如图, 已知点 \(D\)、\(E\) 分别在 \(\triangle ABC\) 的边 \(CA\)、\(BA\) 的延长线上, \(DE \parallel BC\), \(DE:BC = 2:3\), 设 \(\overrightarrow{CD} = \vec{a}\), 试用向量 \(\vec{a}\) 表示向量 \(\overrightarrow{DA}\), \(\overrightarrow{DA} = \underline{\quad\quad}\).

\vspace{1em}
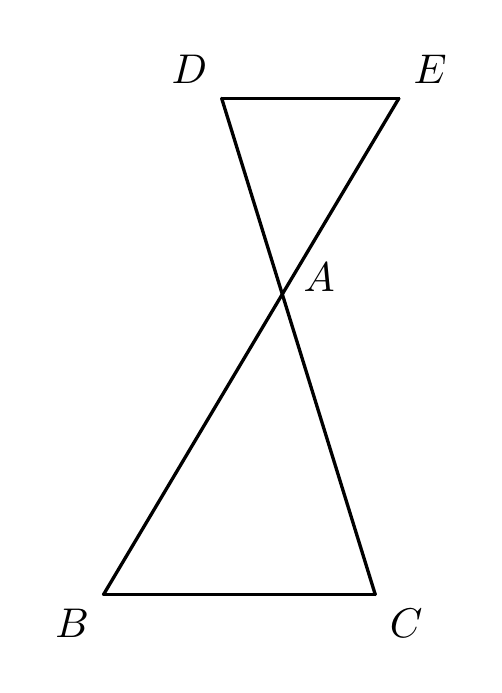
【解答】
【答案】\(-\frac{2}{5}\vec{a}\);

\vspace{1em}

【分析】首先根据题意画出图形, 然后由 \(DE \parallel BC\), 可得 \(\triangle ADE \sim \triangle ACB\), 又由 \(DE:BC = 2:3\), 根据相似三角形的对应边成比例, 可求得 \(DA = \frac{2}{5}CD\), 即可表示 \(\overrightarrow{DA}\), 继而求得答案.

\vspace{1em}

【详解】解: \(\because DE \parallel BC\),

\(\therefore \triangle ADE \sim \triangle ACB\),

\(\therefore DA:CA = DE:BC = 2:3\),

\(\because CD = DA + CA\),

\(\therefore DA = \frac{2}{5}CD\),

\(\because \overrightarrow{CD} = \vec{a}\),

\(\therefore \overrightarrow{AD} = \frac{2}{5}\vec{a}\),

\(\therefore \overrightarrow{DA} = -\frac{2}{5}\vec{a}\);

故答案为: \(-\frac{2}{5}\vec{a}\).

 Figure2

\vspace{1em}

【点睛】本题考查向量的运算, 熟练掌握相似三角形的性质和向量的运算是解决本题的关键.